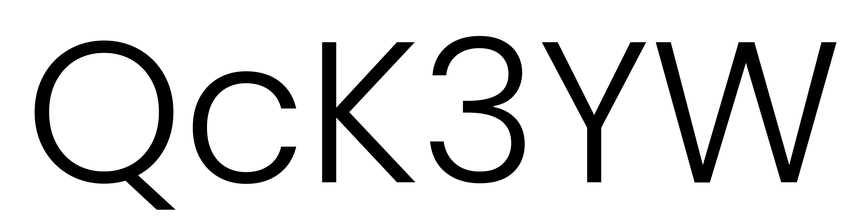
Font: Poppins-Light